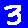
Digit: 3